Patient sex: M
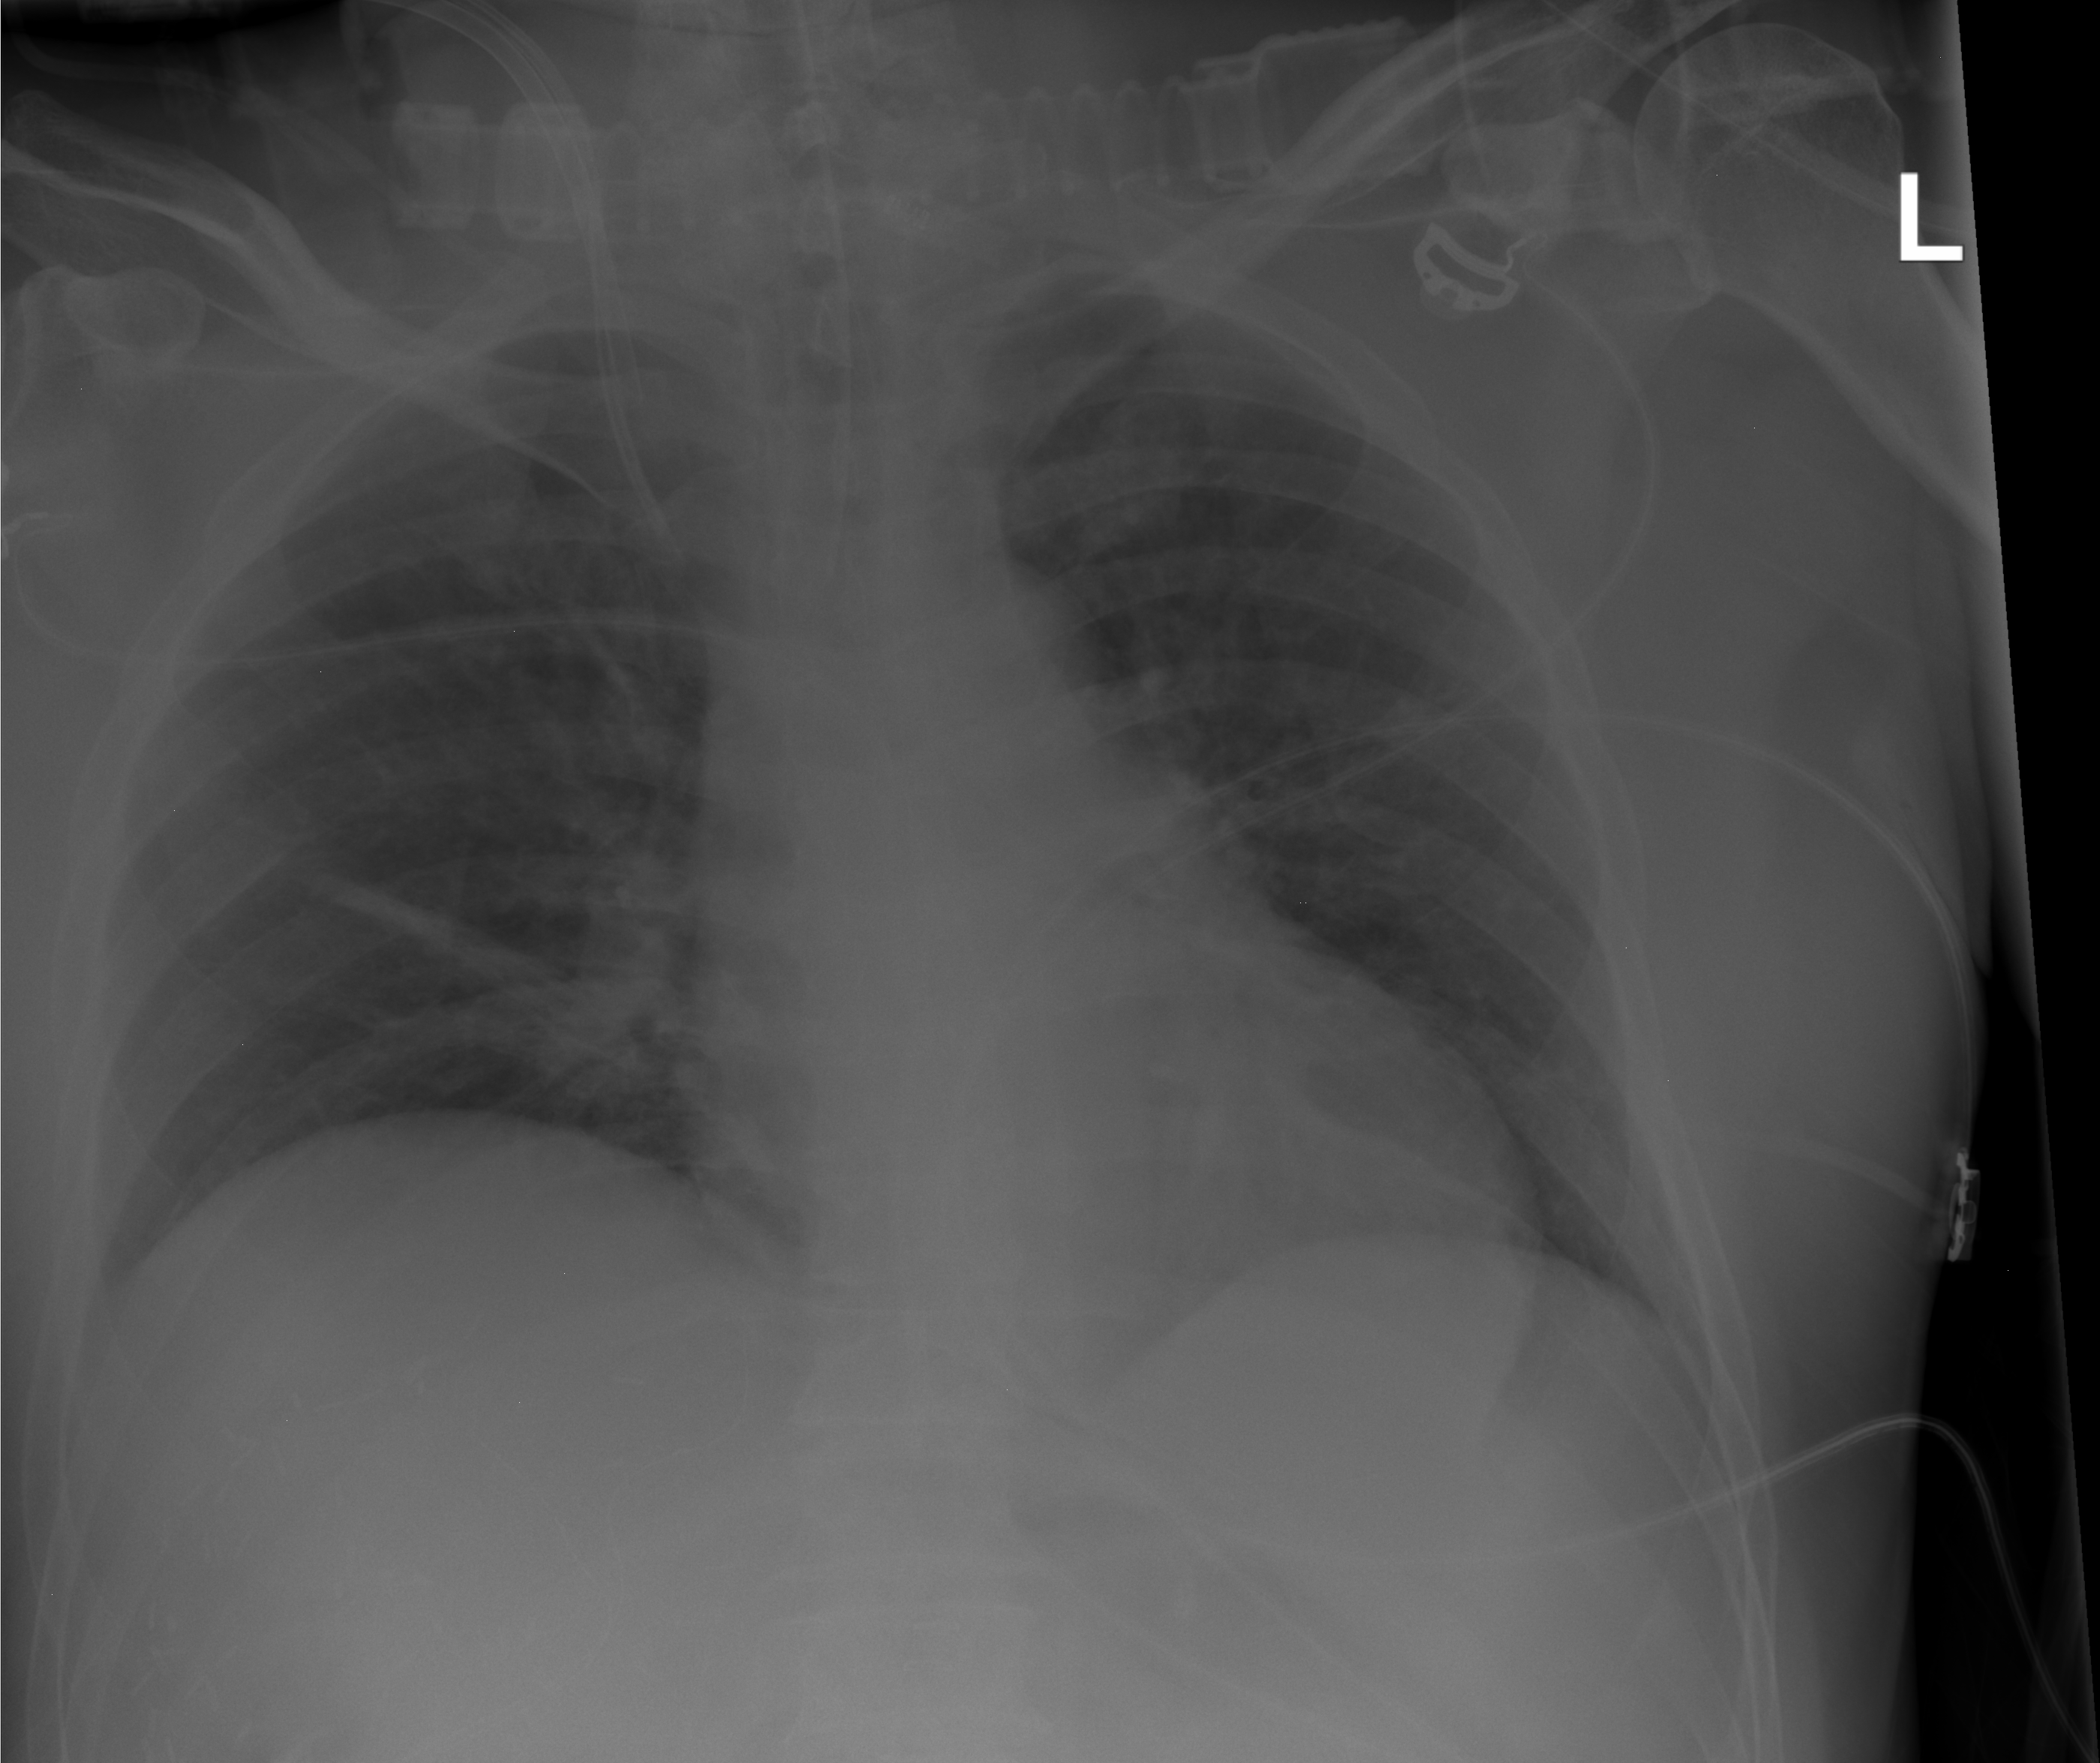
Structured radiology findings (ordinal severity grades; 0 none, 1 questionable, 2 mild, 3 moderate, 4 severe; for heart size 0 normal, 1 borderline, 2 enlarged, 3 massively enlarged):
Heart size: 0
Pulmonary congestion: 2
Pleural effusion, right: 0
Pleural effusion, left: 0
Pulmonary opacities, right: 0
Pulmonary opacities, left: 0
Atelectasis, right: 2
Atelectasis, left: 0